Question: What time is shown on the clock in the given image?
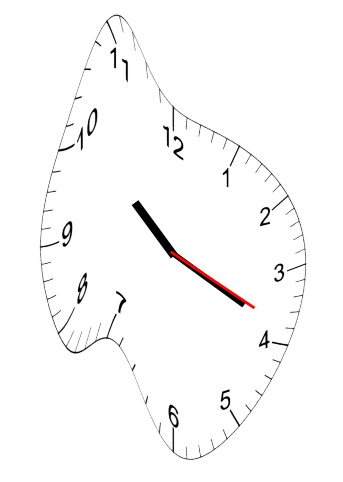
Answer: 10:19:19